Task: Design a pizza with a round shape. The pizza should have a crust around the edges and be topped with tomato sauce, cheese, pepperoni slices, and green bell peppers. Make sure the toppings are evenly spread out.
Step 226:
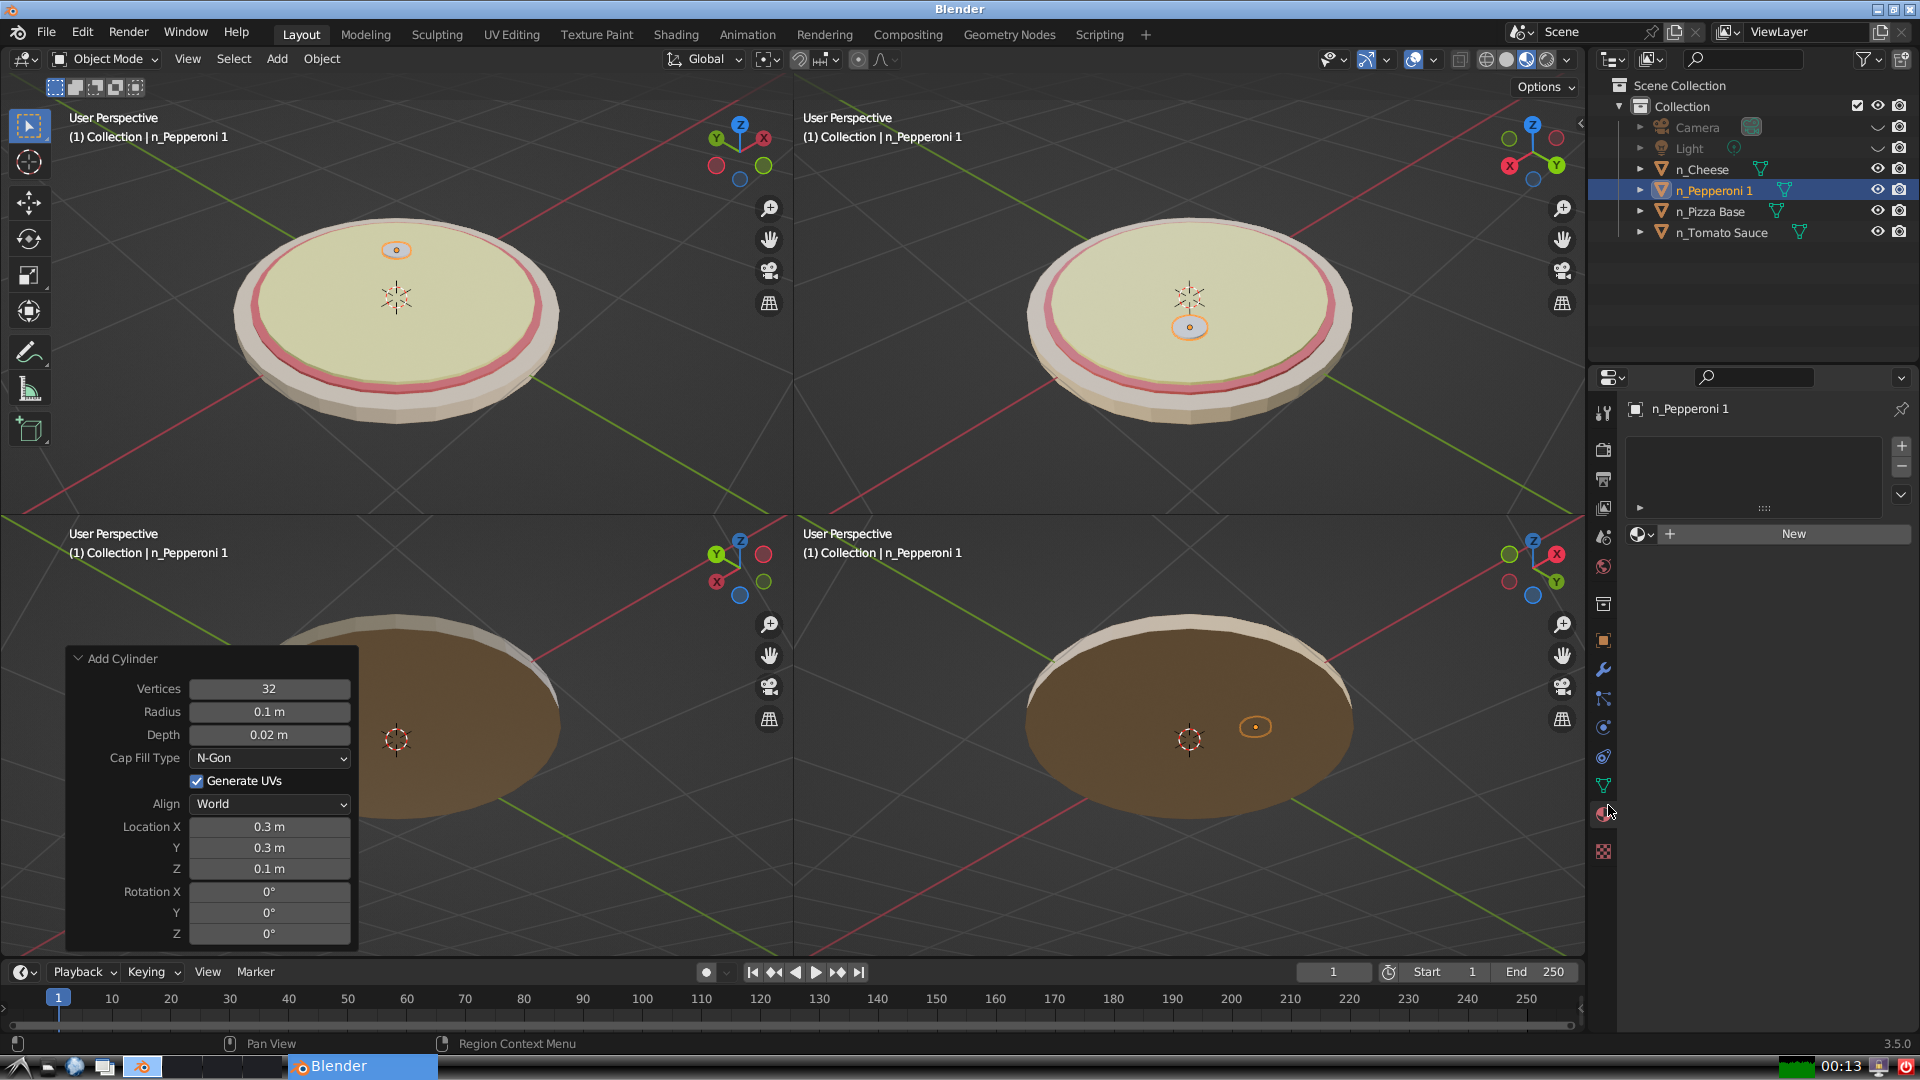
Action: {"mouse_move": [1795, 523]}